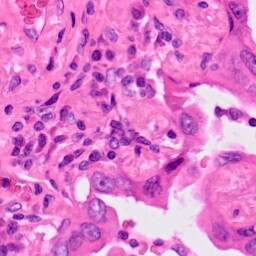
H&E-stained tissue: Lung